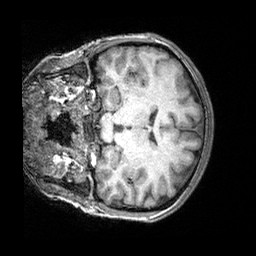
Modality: T1w
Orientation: coronal
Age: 26
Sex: female
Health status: healthy
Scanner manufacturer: siemens
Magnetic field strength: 3 T
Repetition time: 2.3 s
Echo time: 0.00303 s